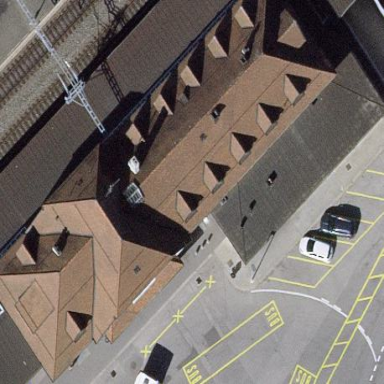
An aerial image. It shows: Train station building.